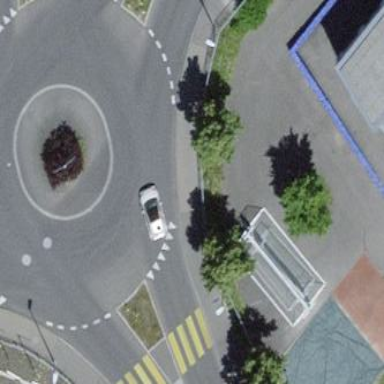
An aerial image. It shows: Tertiary road that leads to roundabout.